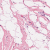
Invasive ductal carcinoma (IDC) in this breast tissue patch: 0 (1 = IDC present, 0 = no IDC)